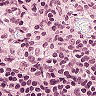
Metastatic tissue present: no